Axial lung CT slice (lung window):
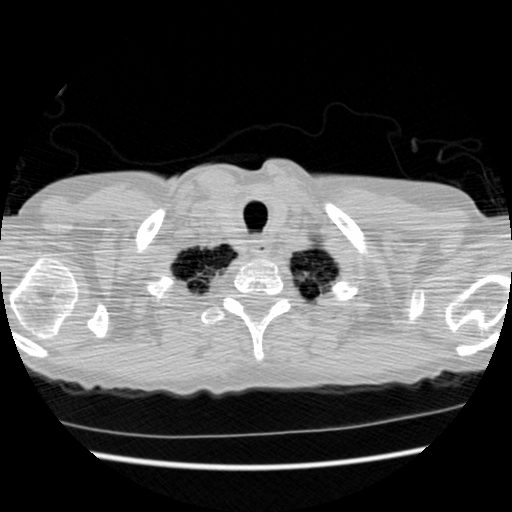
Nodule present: no